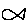
Label: fish